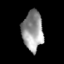
Tissue: skin
Cell type: Epithelial cells
Senescence score: 0.282
Nuclear area (px): 804
Mean DAPI intensity: 151.821